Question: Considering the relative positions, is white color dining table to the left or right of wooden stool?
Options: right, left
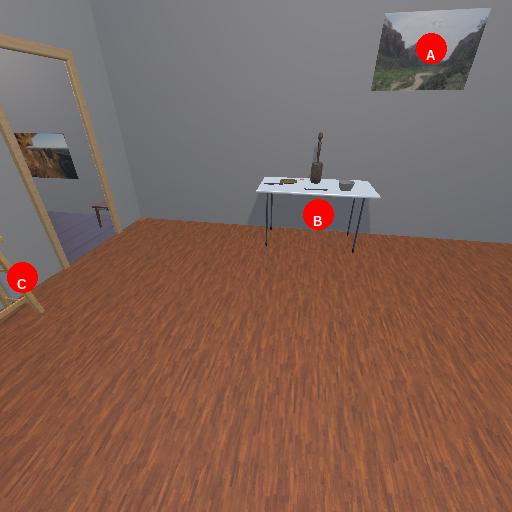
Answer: right